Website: apple
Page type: customer-info-address
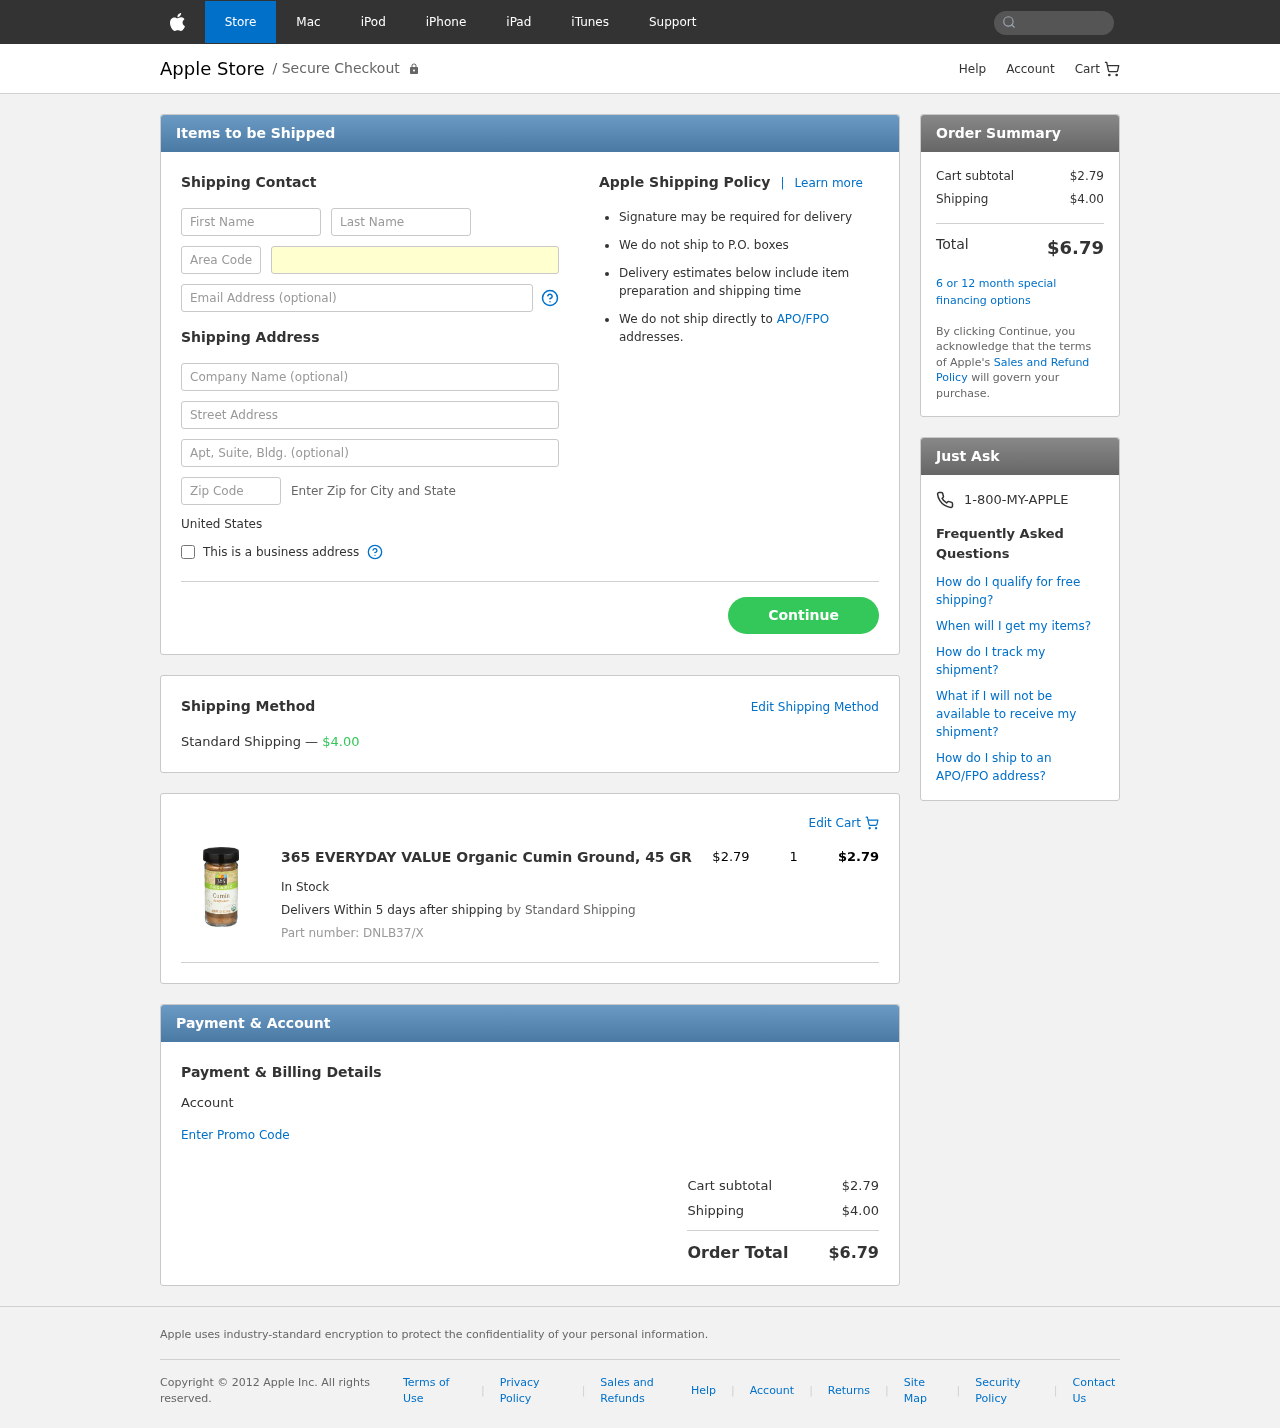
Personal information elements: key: PII_COUNTRY
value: United States
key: PII_FIRSTNAME
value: Debra
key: PII_LASTNAME
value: West
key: PII_PHONE_AREA
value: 627
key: PII_PHONE_LINE
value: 8273
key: PII_EMAIL
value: debrawest@hotmail.com
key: PII_STREET
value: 831 James Center Apt. 675
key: PII_POSTCODE
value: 44335
Product elements: key: PRODUCT1_NAME
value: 365 EVERYDAY VALUE Organic Cumin Ground, 45 GR
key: PRODUCT1_PRICE
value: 2.79
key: PRODUCT1_QUANTITY
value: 1
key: PRODUCT1_SKU
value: DNLB37/X
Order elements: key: ORDER_SHIPPING_COST
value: $4.00
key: ORDER_ITEM_TOTAL
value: $2.79
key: ORDER_SUBTOTAL
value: $2.79
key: ORDER_TOTAL
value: $6.79